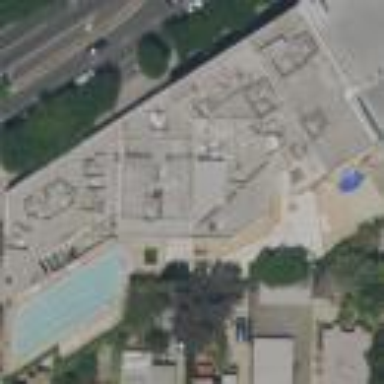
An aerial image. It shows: Building that houses fitness center.